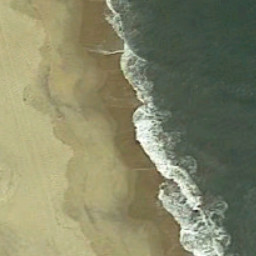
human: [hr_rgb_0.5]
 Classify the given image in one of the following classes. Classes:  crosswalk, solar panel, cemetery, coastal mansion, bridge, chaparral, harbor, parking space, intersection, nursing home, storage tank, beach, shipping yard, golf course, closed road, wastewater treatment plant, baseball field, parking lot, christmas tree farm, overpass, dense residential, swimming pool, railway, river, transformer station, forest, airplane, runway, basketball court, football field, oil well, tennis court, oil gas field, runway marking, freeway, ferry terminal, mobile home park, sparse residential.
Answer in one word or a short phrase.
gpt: beach